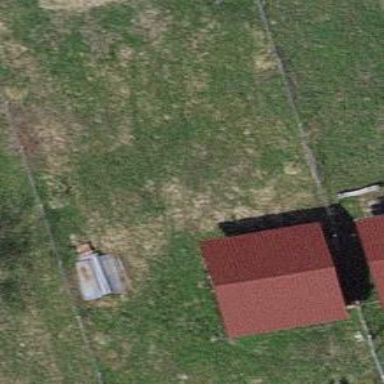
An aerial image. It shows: Residential garden enclosed by fence.